六年级 · 组合数学
 (6 分) 盒子里有同样大小的球, 要想摸出的球一定是 2 个相同的号码, 至少要摸出几个球?

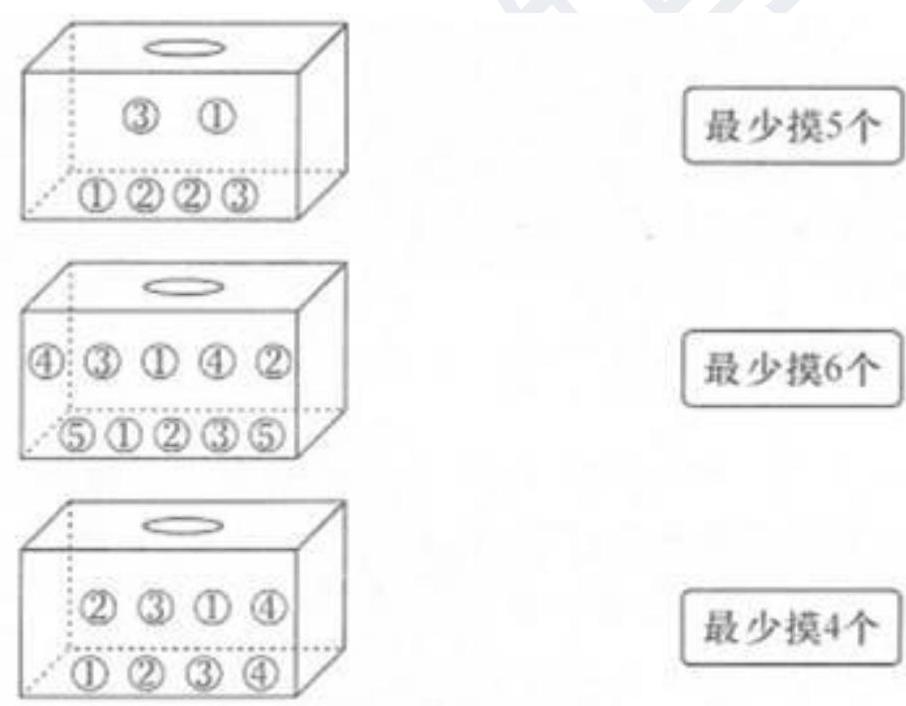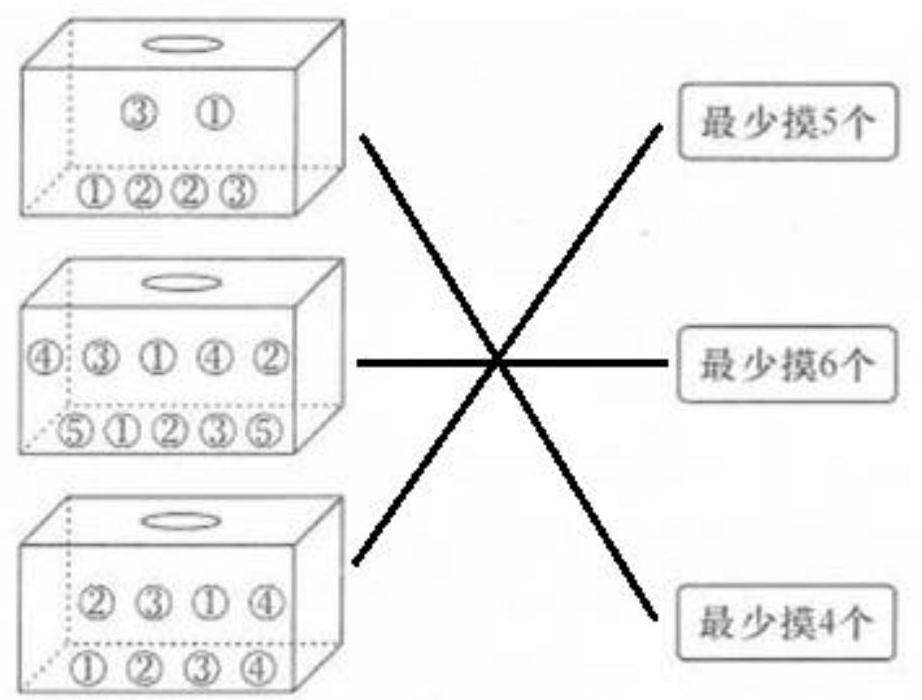
答案:
解析: